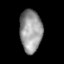
Tissue: lung
Cell type: T cells
Senescence score: 0.1766
Nuclear area (px): 925
Mean DAPI intensity: 151.837